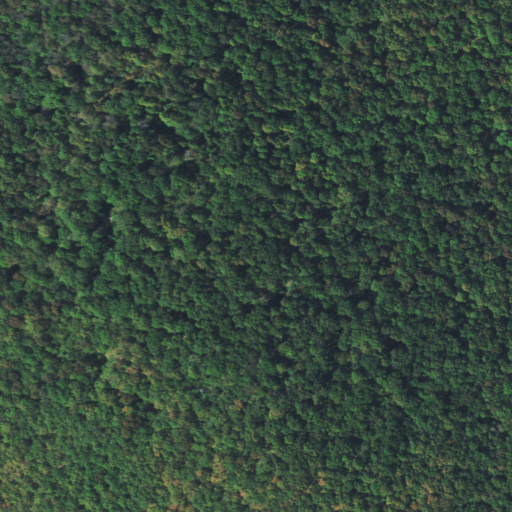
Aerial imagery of mountain in Oklahoma named Soap Mountain containing only deciduous forest